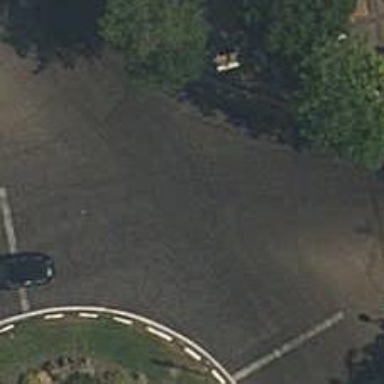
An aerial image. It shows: Asphalt secondary road leading to circular junction.